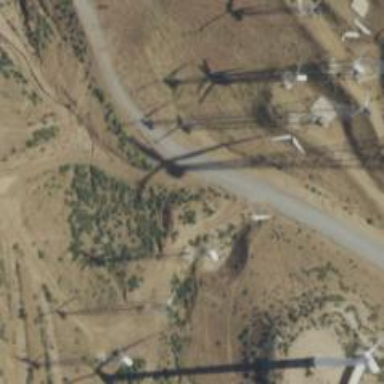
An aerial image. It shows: Wind turbine generating power.